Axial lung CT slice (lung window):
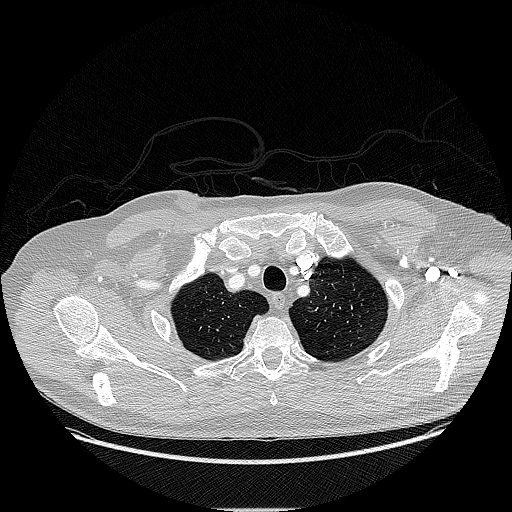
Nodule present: no